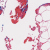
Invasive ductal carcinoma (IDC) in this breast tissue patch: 0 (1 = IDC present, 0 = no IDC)